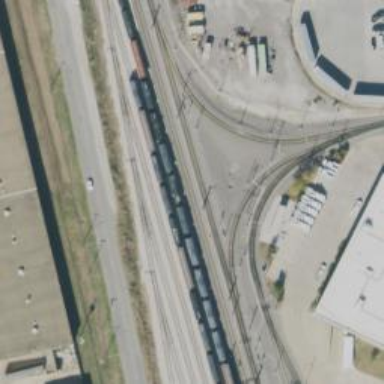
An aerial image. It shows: Light rail yard with electrified contact lines.